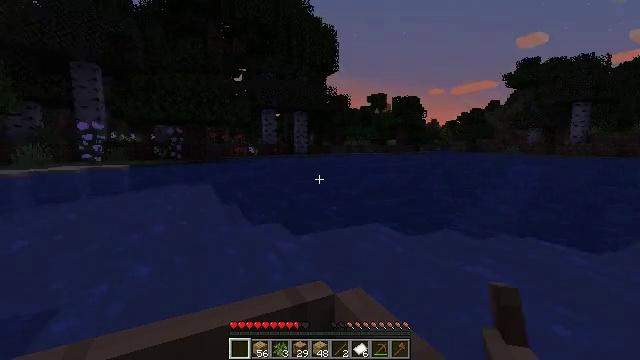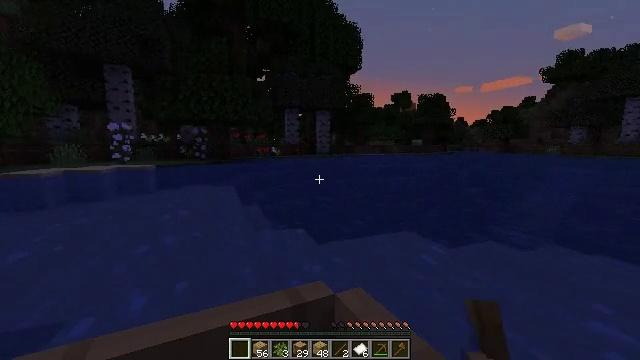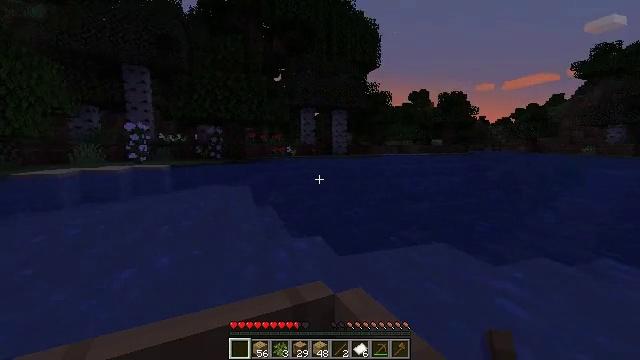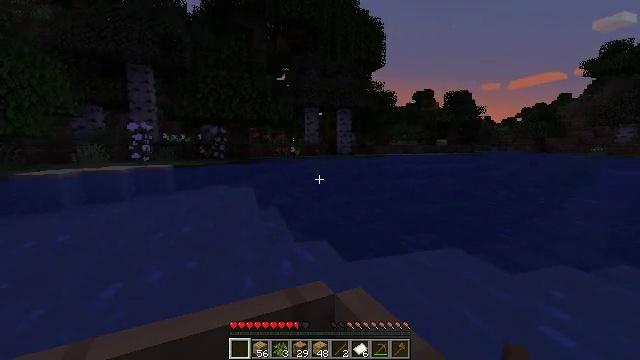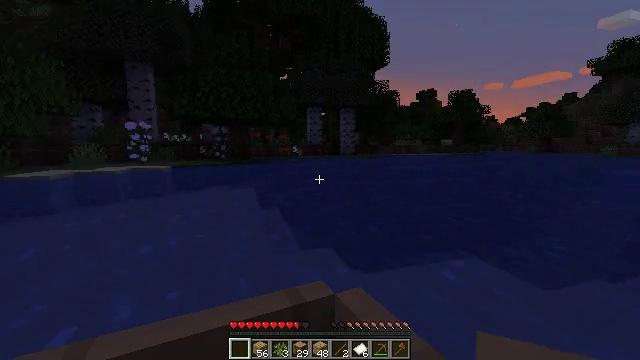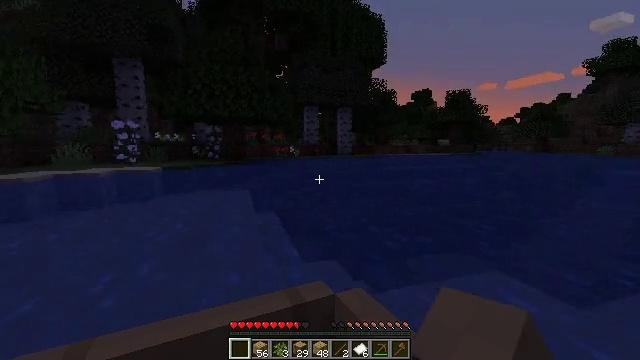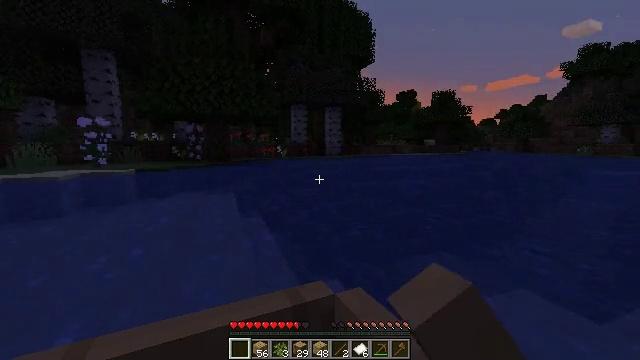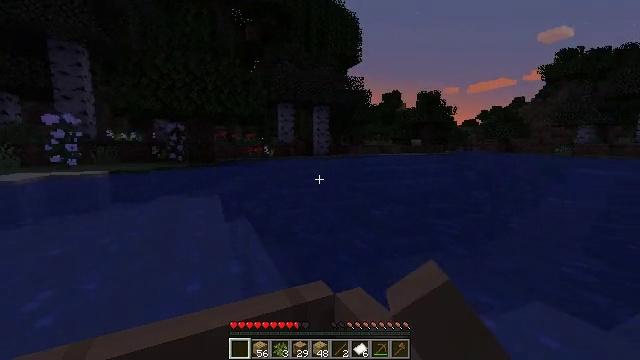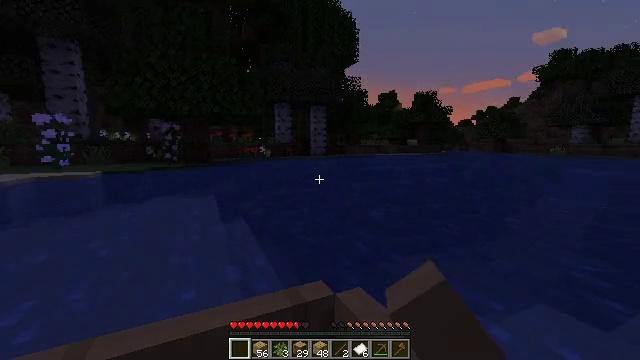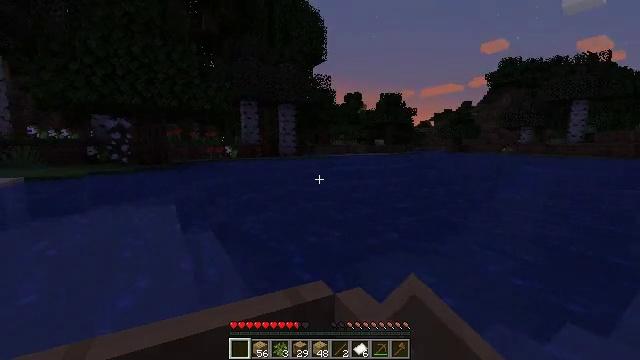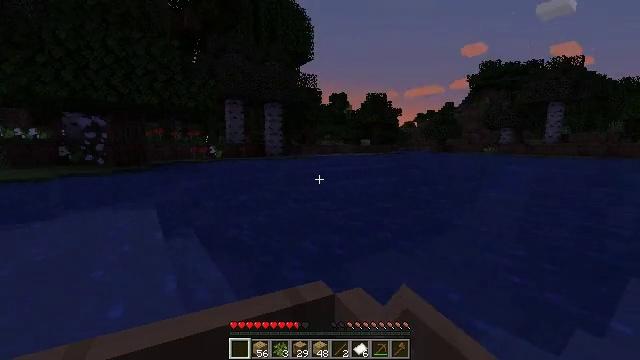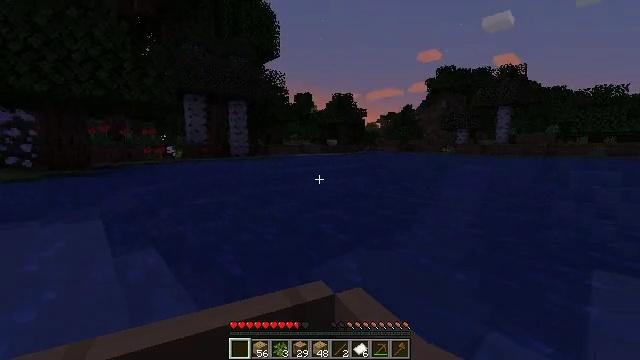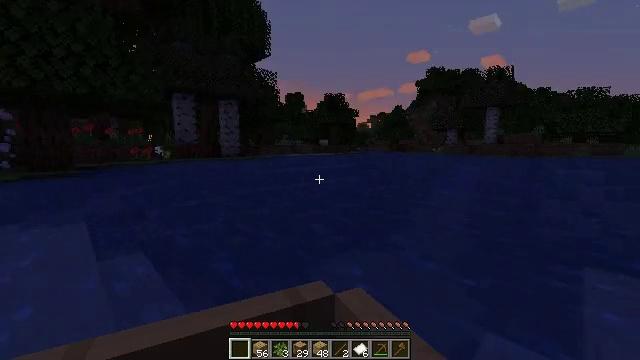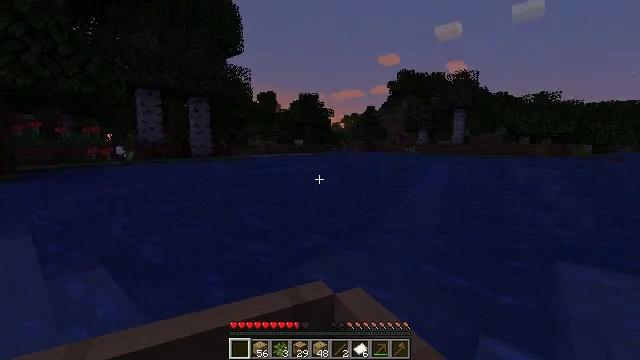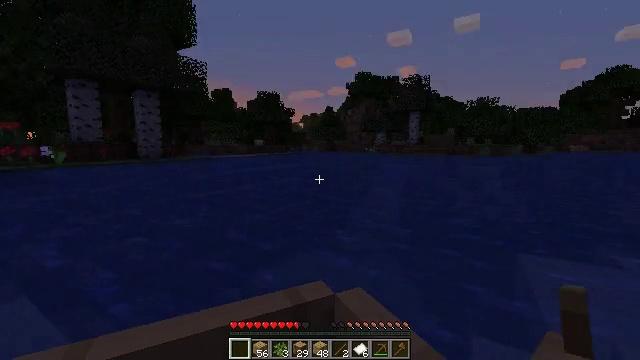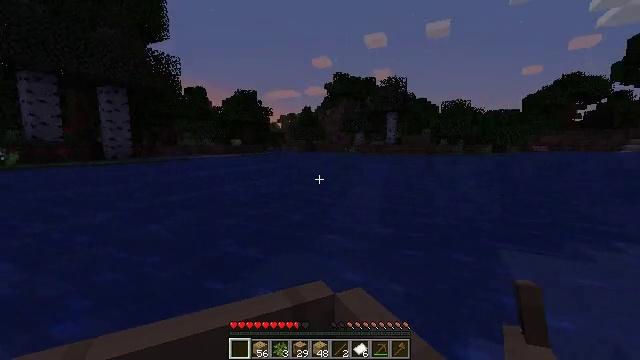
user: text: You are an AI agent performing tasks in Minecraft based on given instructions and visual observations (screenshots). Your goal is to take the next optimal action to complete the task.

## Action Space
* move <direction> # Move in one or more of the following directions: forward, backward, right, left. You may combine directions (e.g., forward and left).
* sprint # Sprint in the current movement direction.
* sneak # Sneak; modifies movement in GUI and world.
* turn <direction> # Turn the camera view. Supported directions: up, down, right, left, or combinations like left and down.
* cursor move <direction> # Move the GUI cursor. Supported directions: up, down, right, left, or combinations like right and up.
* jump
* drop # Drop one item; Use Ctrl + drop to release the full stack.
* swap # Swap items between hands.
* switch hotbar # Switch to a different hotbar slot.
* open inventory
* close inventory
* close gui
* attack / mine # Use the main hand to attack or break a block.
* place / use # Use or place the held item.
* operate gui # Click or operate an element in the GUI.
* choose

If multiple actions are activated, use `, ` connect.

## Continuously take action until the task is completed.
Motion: motion action
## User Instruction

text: Mine tall seagrass from underwater.
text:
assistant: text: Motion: move forward and move right
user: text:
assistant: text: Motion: move forward and move right
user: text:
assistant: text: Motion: move forward and move right
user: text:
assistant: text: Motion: move forward and move right
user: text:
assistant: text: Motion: move forward and move right
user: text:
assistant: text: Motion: move forward and move right
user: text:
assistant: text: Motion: move forward and move right
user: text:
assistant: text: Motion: move forward and move right
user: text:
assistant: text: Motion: move forward and move right
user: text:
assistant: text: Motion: move forward and move right
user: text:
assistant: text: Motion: move forward and move right
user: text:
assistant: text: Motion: move forward and move right
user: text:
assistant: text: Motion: move forward and move right
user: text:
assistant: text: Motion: move forward
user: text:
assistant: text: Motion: move forward
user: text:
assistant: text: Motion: move forward
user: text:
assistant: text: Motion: move forward
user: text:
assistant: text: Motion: move forward
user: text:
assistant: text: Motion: move forward
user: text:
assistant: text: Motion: move forward
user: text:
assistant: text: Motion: move forward
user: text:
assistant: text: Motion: move forward
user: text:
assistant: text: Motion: move forward
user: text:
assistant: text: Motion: move forward
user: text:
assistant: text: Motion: move forward
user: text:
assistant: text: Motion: move forward
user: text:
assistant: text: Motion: move forward
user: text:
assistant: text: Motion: move forward
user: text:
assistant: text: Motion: move forward
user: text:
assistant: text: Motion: move forward